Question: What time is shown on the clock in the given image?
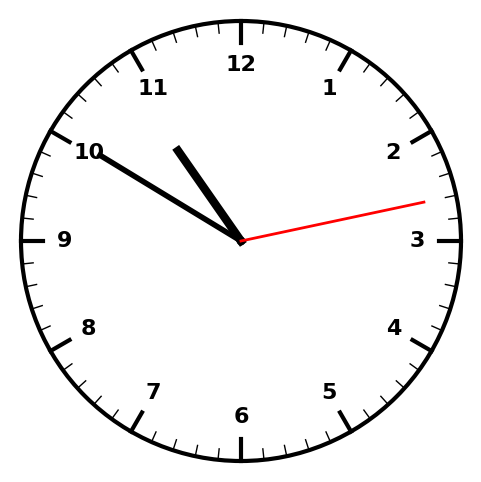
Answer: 10:50:13